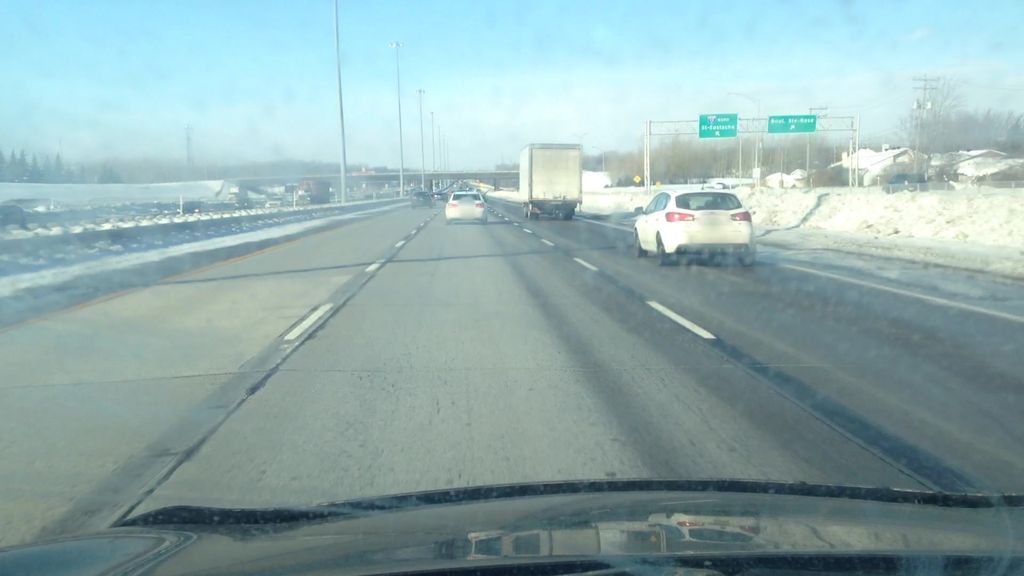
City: montreal